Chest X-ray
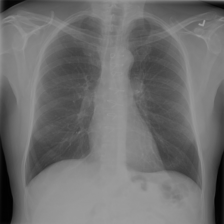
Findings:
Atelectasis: positive
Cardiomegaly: negative
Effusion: negative
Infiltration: negative
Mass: negative
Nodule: negative
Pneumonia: negative
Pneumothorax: negative
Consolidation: negative
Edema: negative
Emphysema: negative
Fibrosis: negative
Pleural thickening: negative
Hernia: negative